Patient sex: F
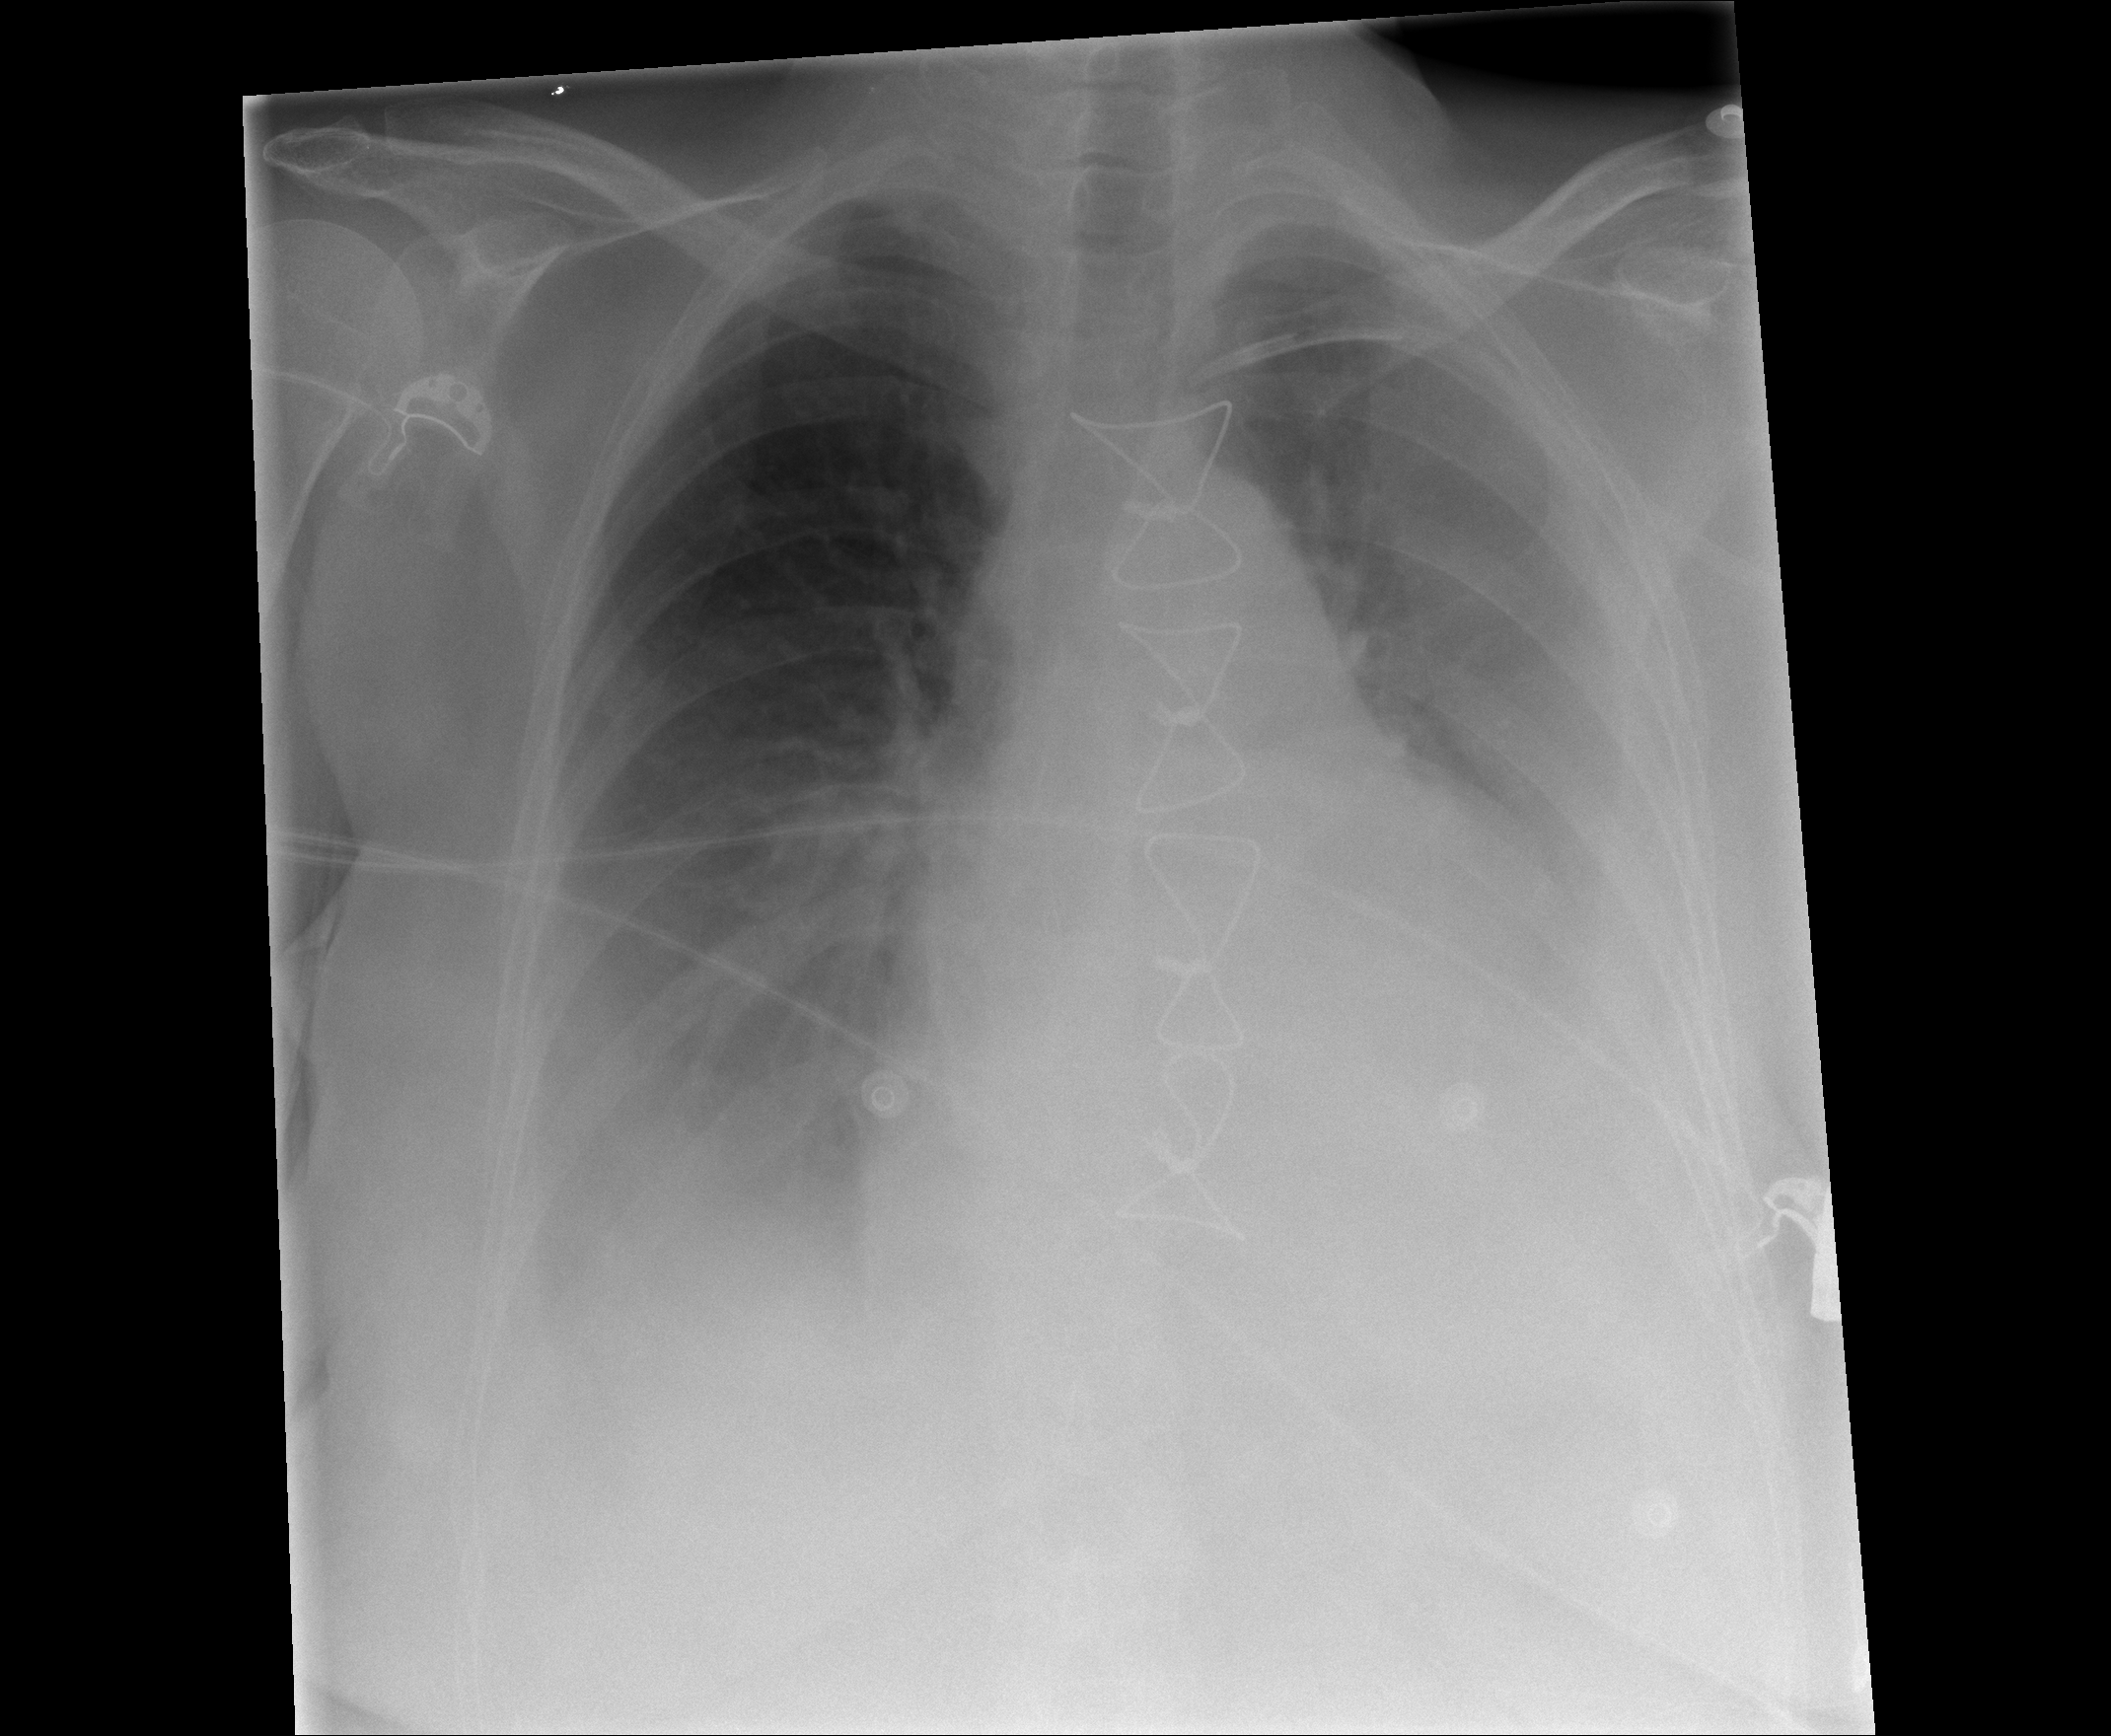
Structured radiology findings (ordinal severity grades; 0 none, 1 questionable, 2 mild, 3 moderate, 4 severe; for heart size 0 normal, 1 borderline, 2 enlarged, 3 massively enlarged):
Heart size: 3
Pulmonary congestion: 0
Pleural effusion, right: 2
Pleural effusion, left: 3
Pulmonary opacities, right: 0
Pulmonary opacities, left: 0
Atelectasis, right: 2
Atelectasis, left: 2